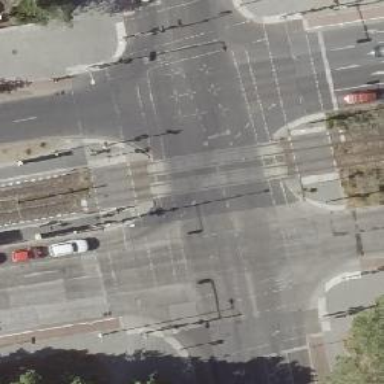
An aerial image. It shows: Tram level crossing on railway.